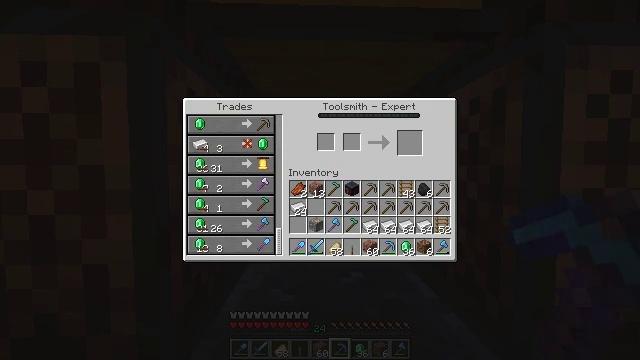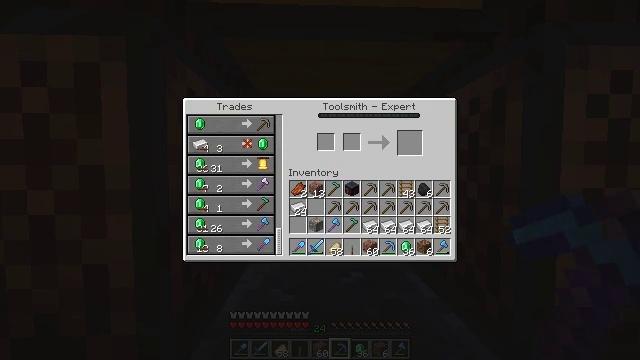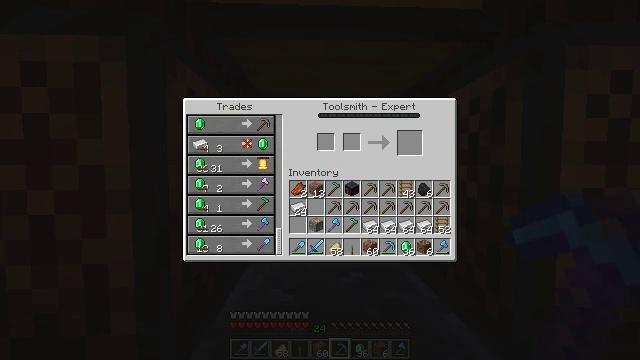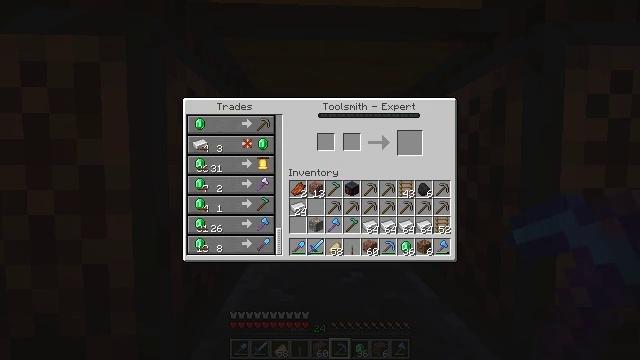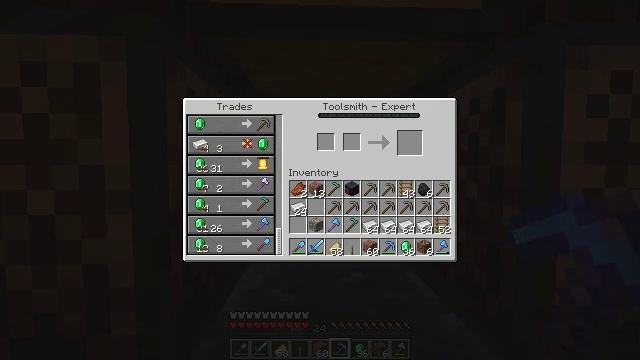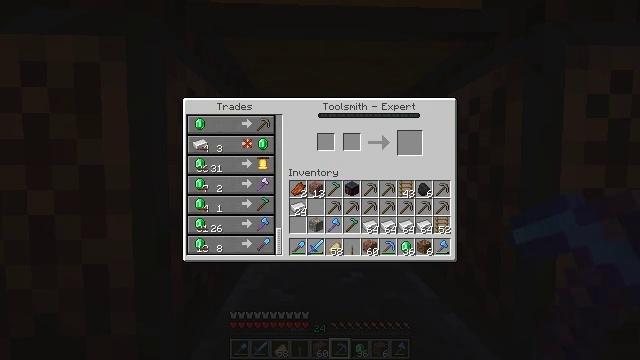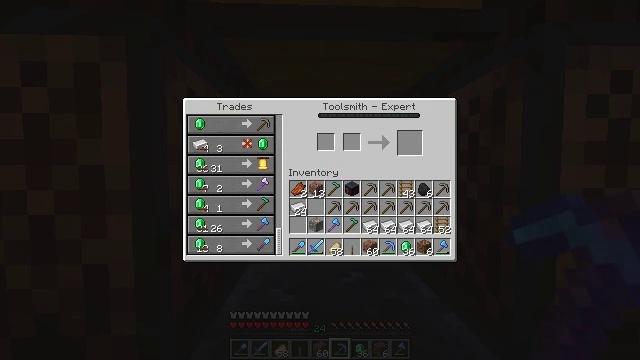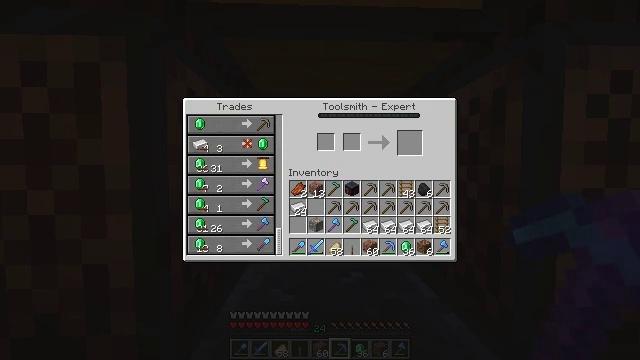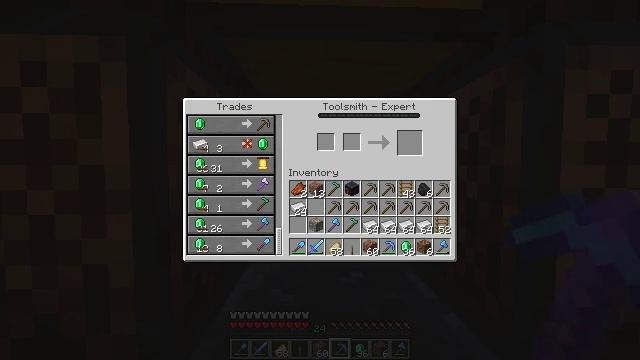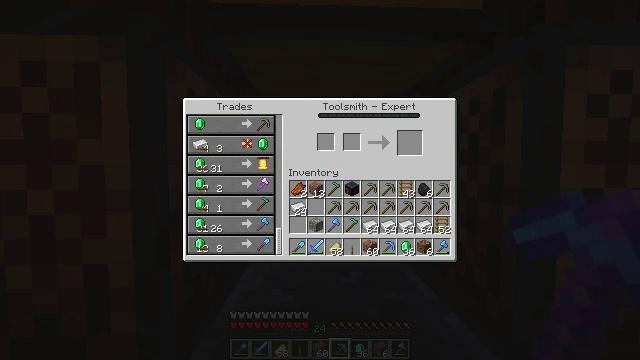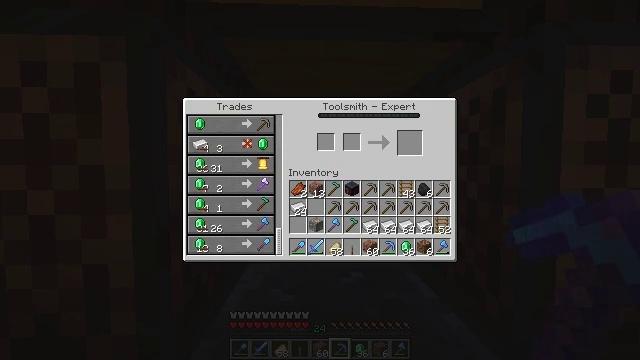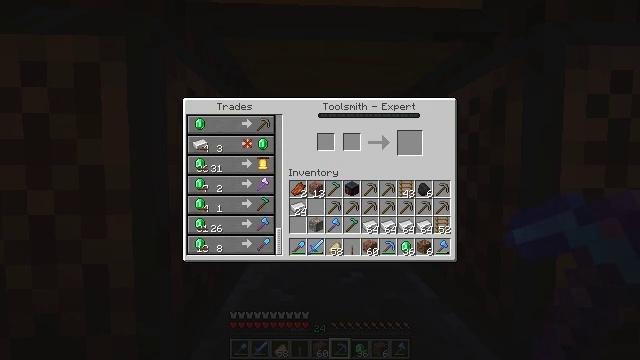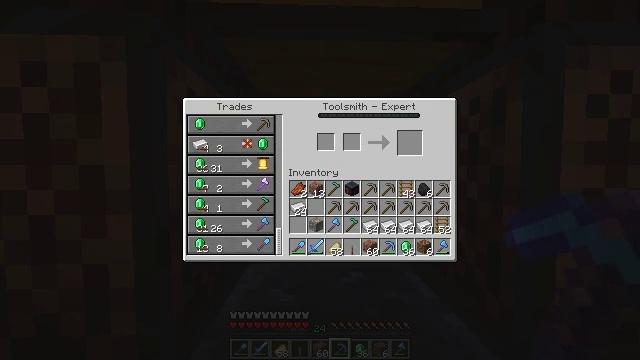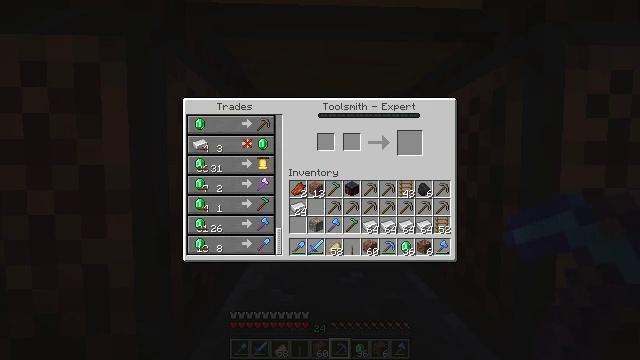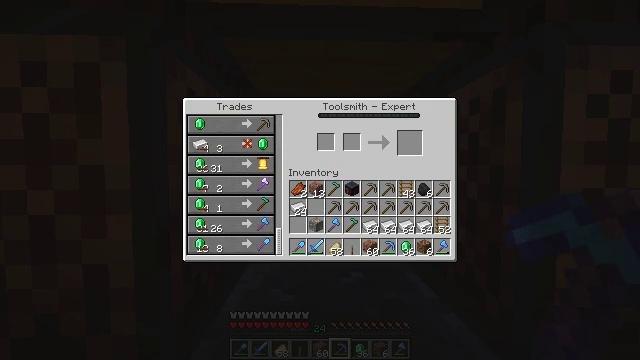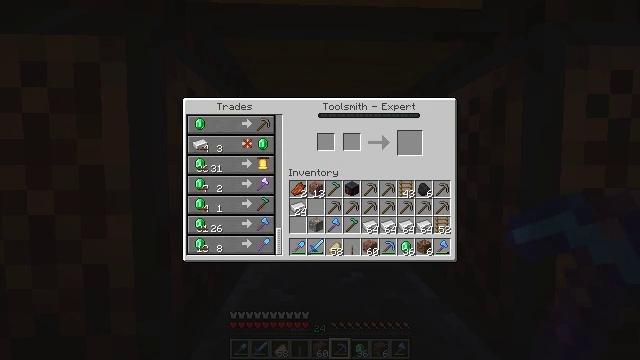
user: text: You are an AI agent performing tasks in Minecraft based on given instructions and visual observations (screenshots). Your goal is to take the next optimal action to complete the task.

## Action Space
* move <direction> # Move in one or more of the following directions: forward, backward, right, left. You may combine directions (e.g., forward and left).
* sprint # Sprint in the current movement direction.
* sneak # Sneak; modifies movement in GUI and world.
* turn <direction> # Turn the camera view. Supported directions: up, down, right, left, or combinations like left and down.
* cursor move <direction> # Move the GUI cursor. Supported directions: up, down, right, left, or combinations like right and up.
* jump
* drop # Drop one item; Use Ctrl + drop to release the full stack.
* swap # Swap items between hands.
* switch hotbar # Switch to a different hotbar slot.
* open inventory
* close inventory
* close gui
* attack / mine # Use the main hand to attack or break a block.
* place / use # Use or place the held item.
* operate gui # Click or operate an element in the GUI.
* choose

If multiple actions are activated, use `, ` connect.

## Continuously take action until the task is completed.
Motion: motion action
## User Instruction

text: Use diamonds and a stick to craft a diamond shovel.
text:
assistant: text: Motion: no_op
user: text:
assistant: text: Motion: no_op
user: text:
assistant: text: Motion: no_op
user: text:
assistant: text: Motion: no_op
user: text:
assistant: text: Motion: no_op
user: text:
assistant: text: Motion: no_op
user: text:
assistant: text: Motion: no_op
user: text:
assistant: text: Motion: no_op
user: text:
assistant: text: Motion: no_op
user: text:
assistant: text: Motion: no_op
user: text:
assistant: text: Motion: no_op
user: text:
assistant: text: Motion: no_op
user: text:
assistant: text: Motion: no_op
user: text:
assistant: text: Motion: no_op
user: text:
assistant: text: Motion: no_op
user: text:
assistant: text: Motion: cursor move right and up
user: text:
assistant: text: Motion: no_op
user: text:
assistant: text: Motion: no_op
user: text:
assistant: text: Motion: no_op
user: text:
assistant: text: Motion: no_op
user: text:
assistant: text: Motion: no_op
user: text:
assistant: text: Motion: no_op
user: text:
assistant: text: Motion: no_op
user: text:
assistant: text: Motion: no_op
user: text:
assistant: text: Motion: no_op
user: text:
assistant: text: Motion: no_op
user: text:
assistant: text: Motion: no_op
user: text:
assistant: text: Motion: no_op
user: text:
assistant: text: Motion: no_op
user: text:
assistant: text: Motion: no_op